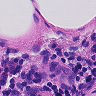
Metastatic tissue present: no